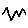
Label: zigzag